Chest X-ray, PA view. Patient: 36 years old, sex M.
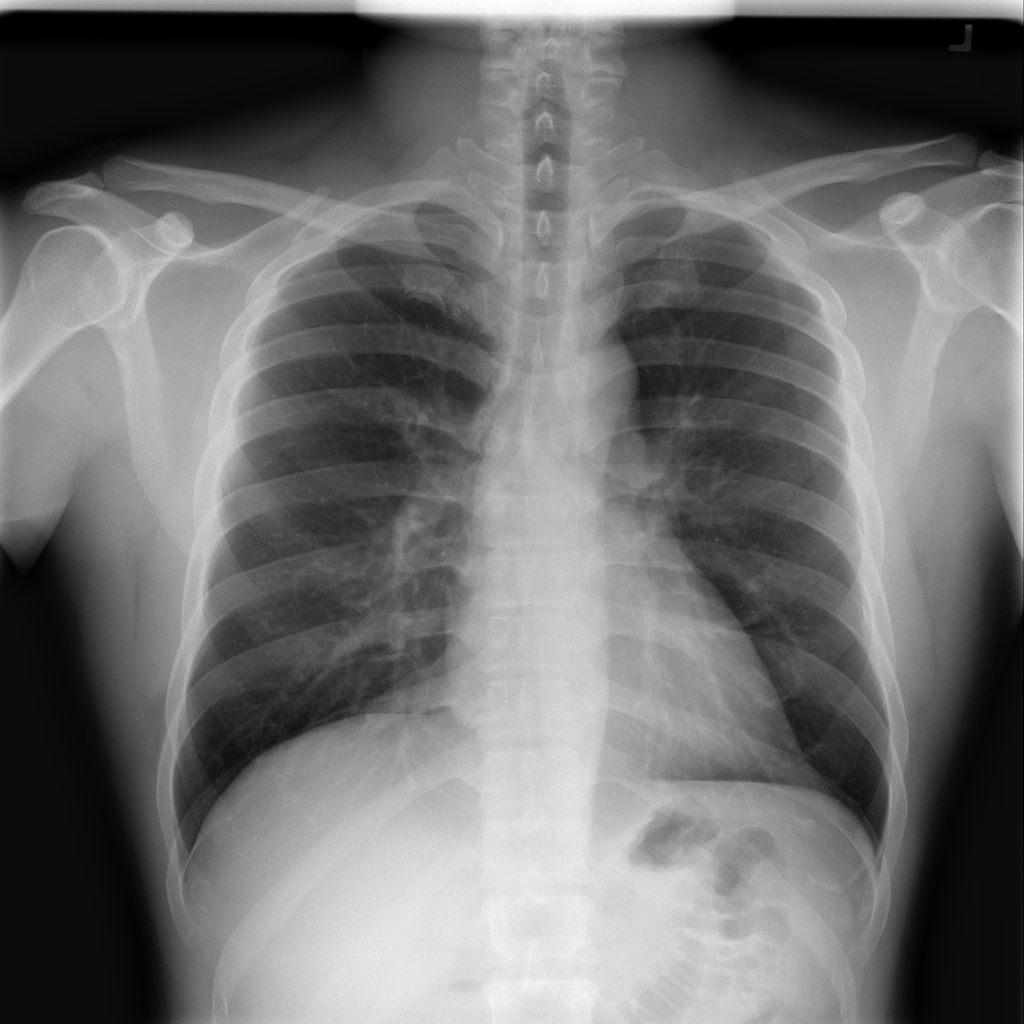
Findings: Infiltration